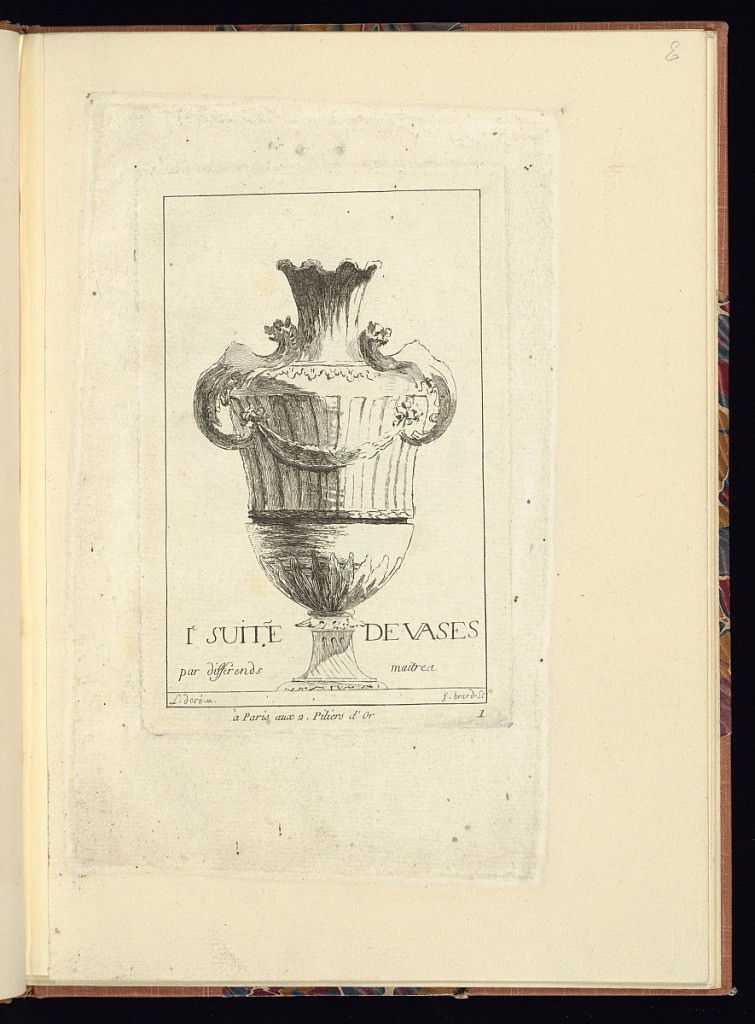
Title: Ornamental Vase Design
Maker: Louis Doré, French, active 18th century
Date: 1750-1800
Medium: Etching on laid paper
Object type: Print
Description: Vase design with two grotesque dragon handles. The dragons' heads face away from the vase, and their stylized tails loop around below the shoulder of the vase and connect with a garland draped across the front. The lip of the vase is scalloped, and the body of the vase is fluted. The bottom of the vase is decorated with stylized long leaves, and the foot of the vase has spiraling fluting. The plate is signed and numbered.